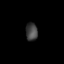
Tissue: lung
Cell type: Endothelial cells
Senescence score: 0.5635
Nuclear area (px): 208
Mean DAPI intensity: 65.192